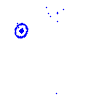
Particle: pion